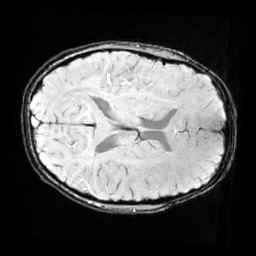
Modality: SWI
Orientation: axial
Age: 10
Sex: male
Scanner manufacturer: siemens
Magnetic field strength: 3 T
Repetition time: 0.027 s
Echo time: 0.02 s